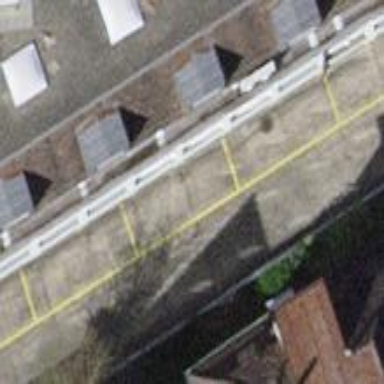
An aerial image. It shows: Parking lane area.